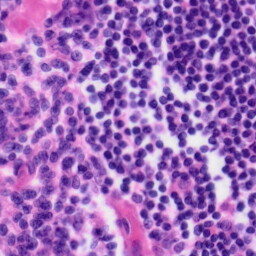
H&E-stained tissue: Tonsil